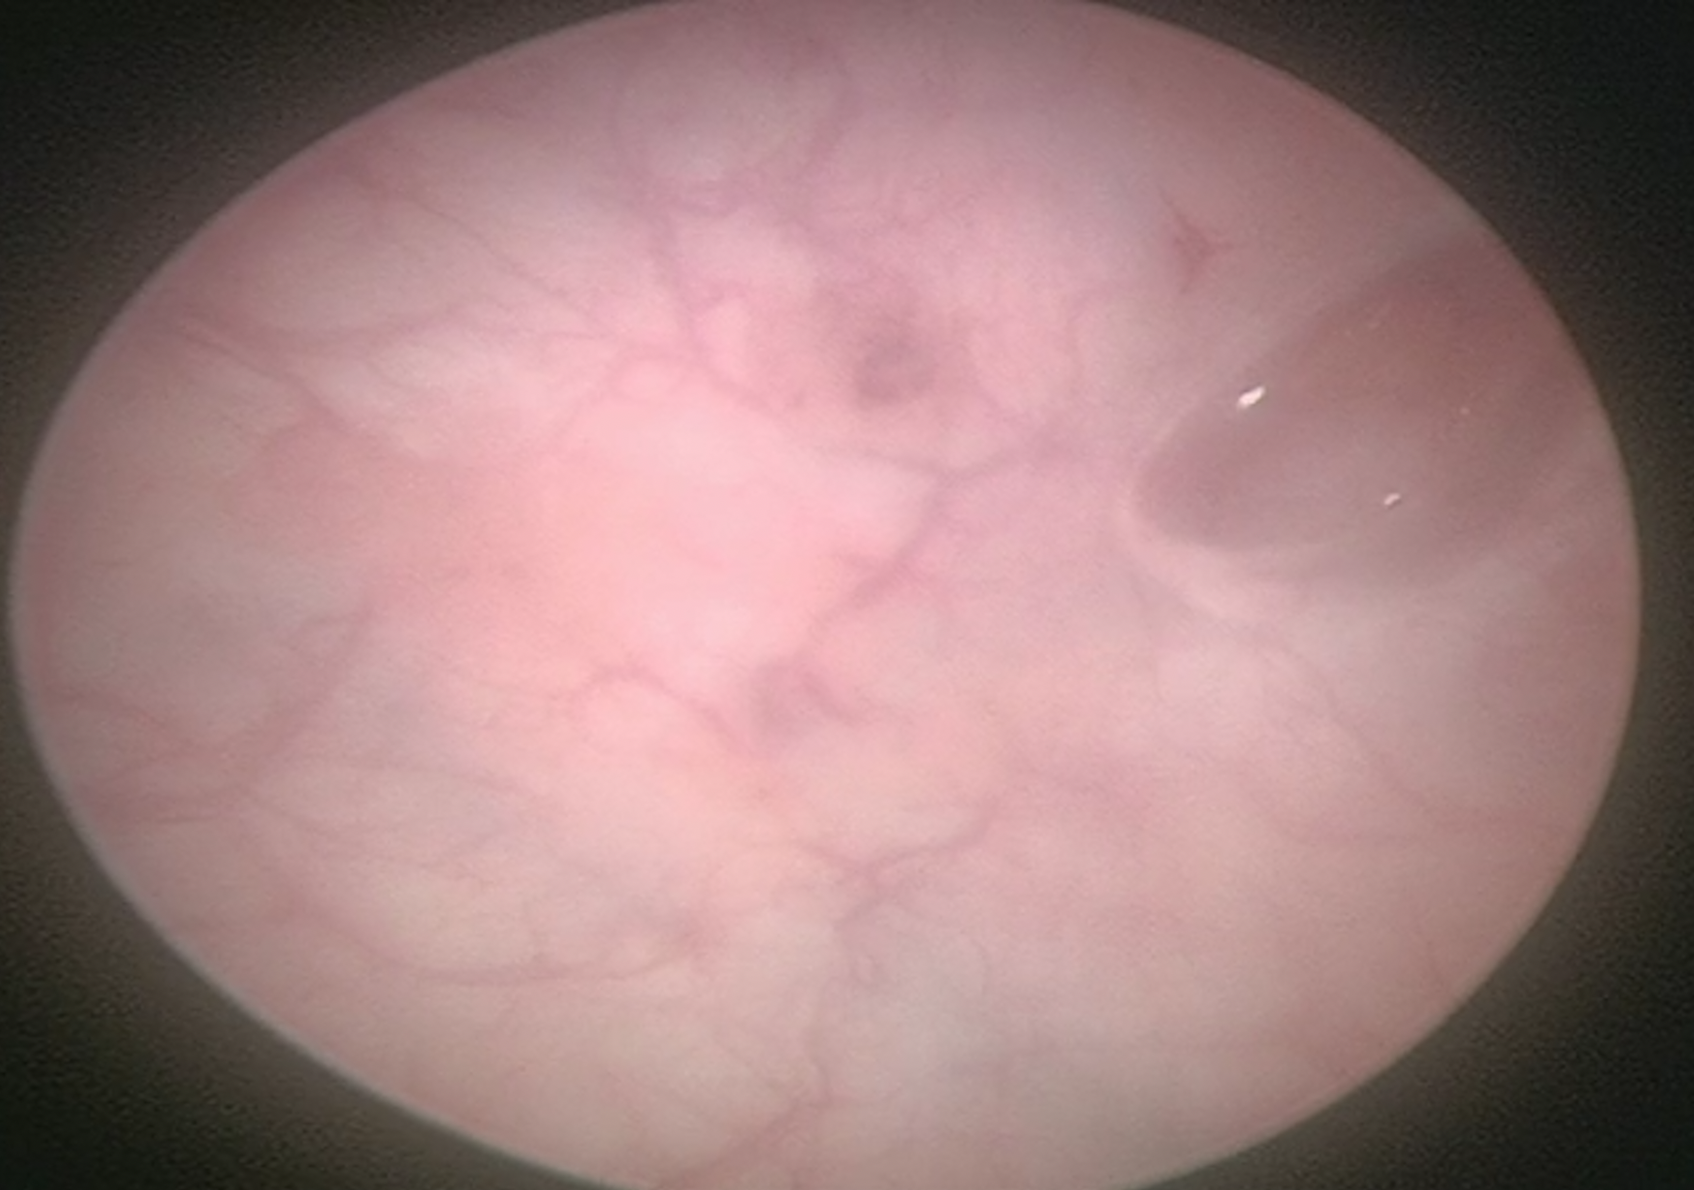
Modality: WLC
Class: Malignant
Subclass: HighGradePapillary
Lesion: L2
Stage: Ta
Morphology: Papillary
Bladder cancer association: Yes